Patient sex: F
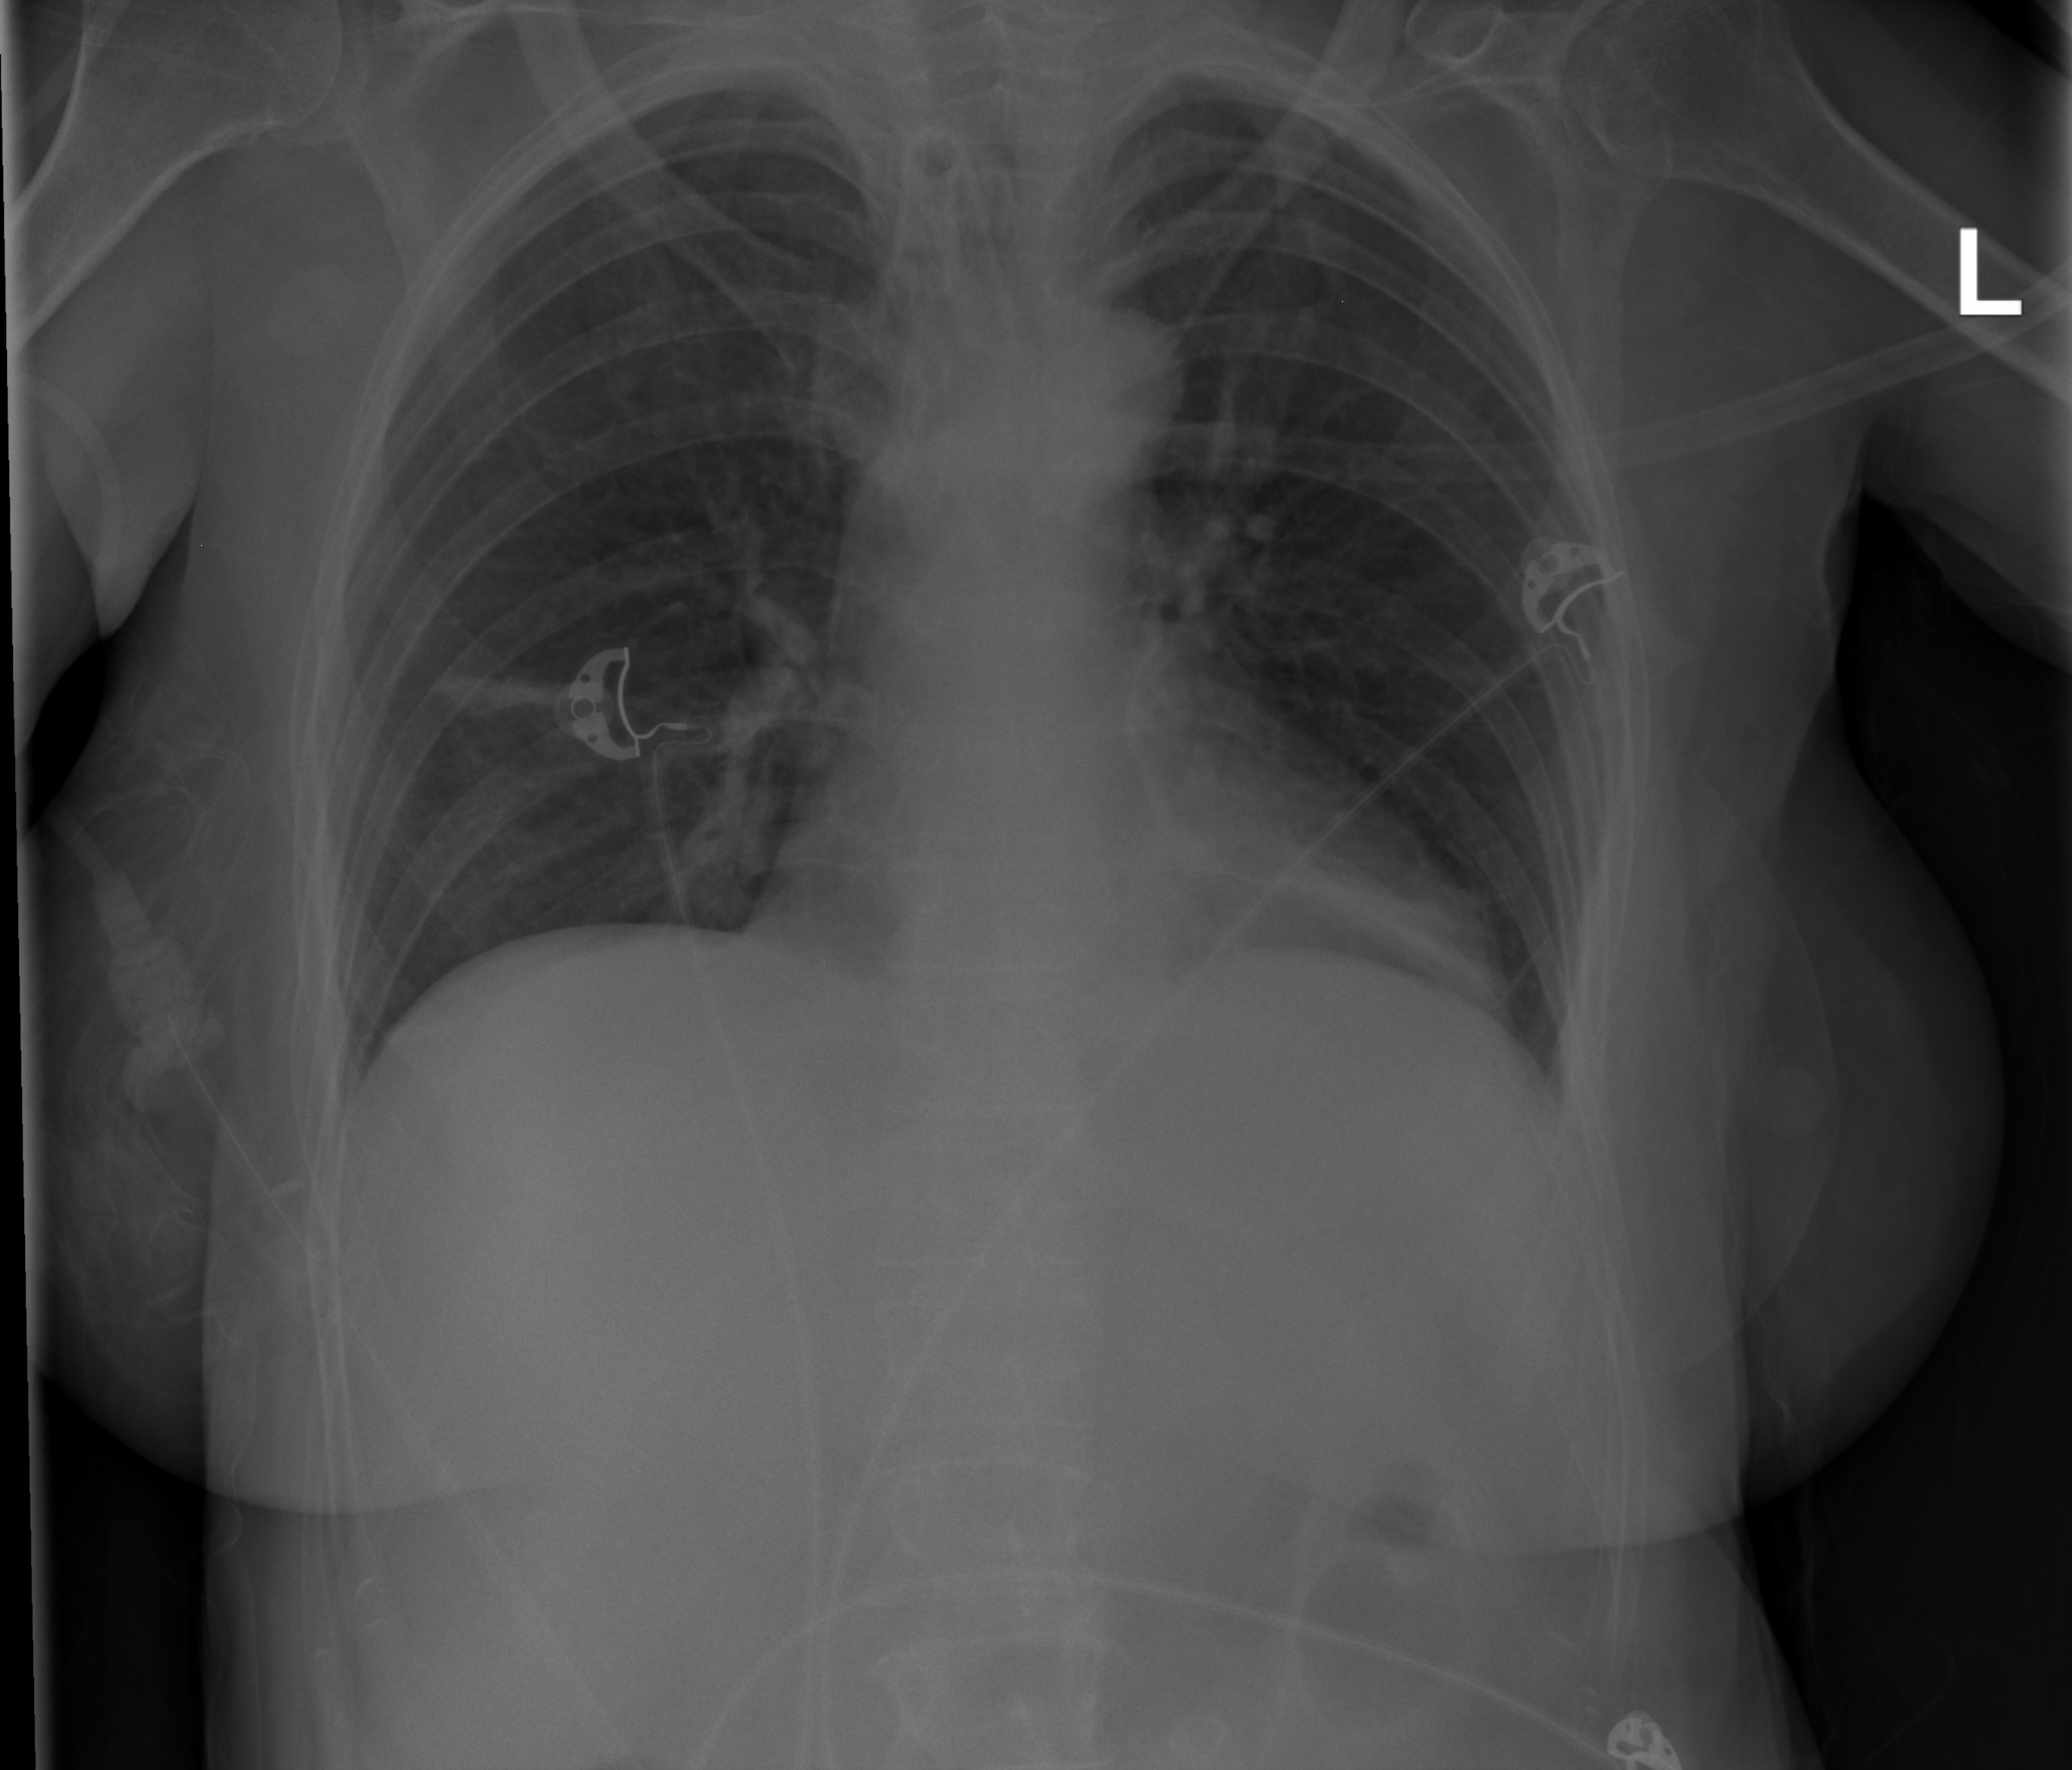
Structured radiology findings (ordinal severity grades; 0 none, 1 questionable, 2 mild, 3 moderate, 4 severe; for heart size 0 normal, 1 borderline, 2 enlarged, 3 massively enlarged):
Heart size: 0
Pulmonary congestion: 0
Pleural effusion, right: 0
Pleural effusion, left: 0
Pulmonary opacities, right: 0
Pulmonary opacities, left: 0
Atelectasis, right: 2
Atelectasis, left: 2